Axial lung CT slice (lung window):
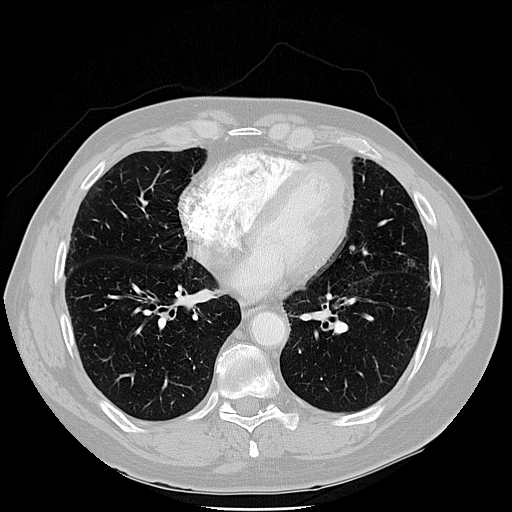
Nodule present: no